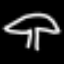
Label: mushroom